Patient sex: M
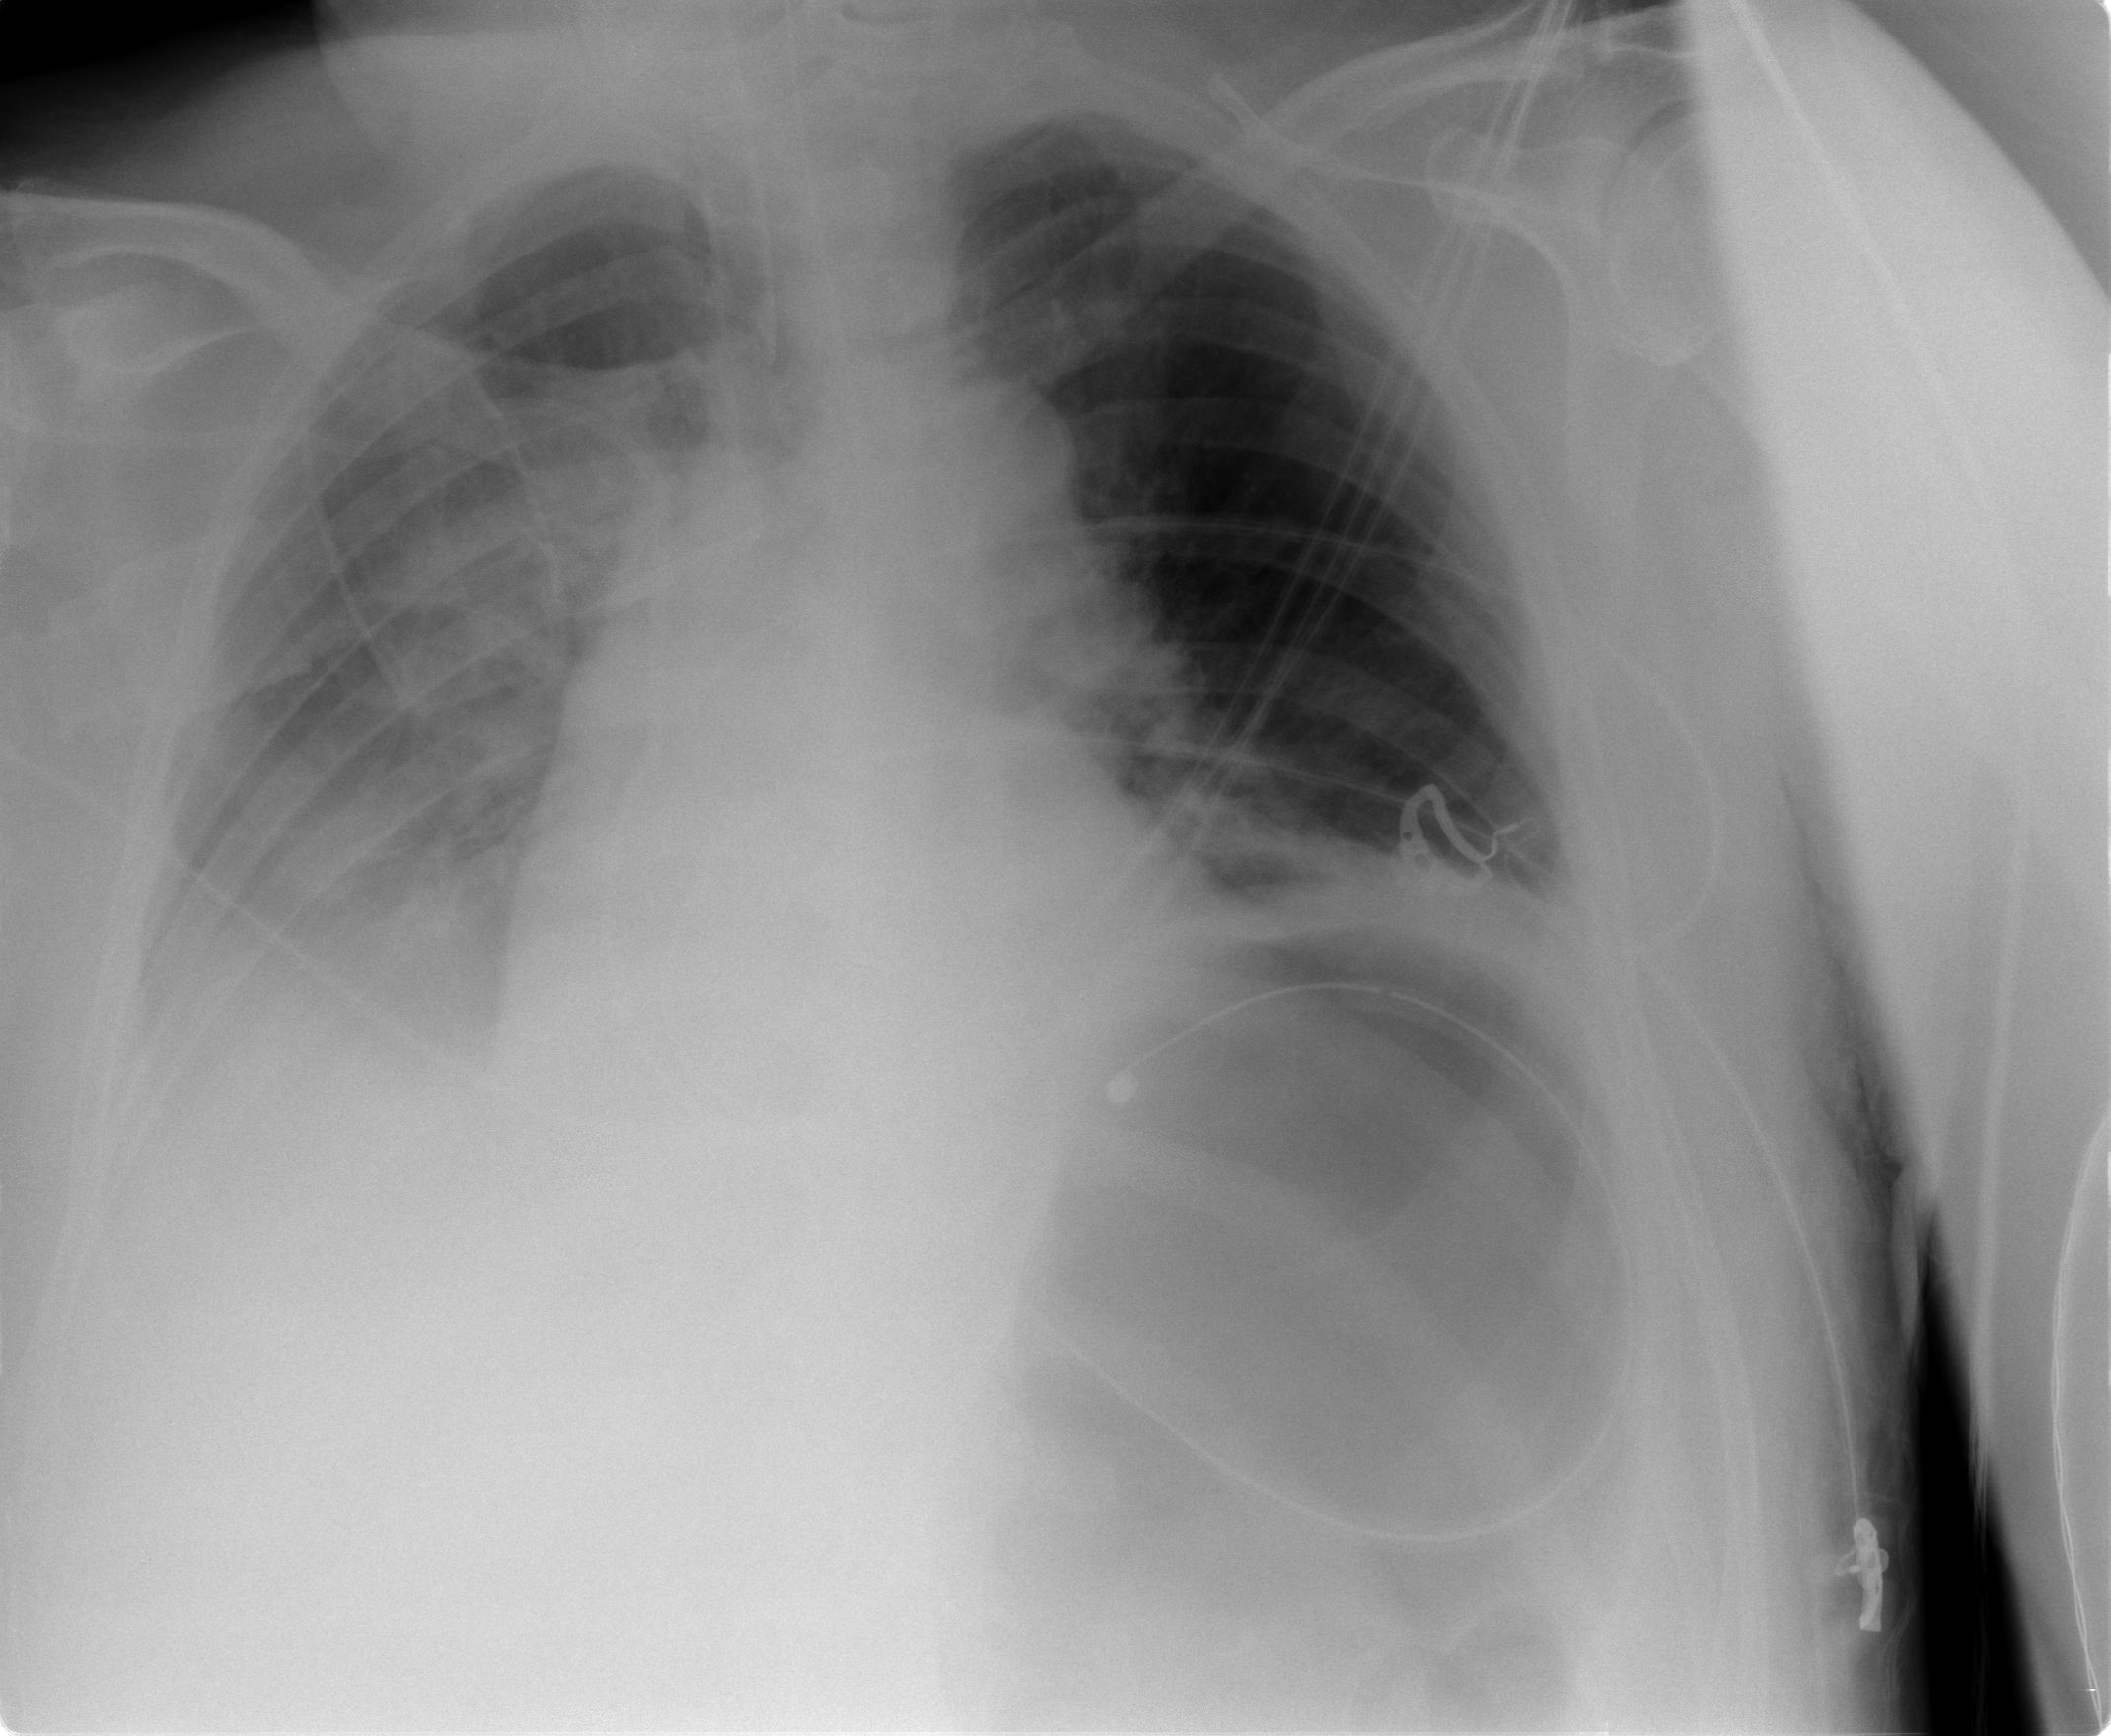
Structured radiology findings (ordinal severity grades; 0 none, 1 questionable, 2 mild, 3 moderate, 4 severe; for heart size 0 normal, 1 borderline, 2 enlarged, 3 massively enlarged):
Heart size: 0
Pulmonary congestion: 2
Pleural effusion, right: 3
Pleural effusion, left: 0
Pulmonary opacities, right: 2
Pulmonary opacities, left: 0
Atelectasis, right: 2
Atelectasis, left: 2